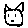
Label: cat